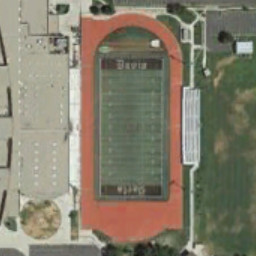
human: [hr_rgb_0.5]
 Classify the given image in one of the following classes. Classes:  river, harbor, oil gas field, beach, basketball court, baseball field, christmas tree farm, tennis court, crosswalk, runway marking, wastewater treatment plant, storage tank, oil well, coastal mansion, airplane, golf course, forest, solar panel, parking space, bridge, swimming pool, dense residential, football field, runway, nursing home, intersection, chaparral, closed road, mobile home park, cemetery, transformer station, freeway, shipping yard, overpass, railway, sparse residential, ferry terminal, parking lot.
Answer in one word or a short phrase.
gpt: football field